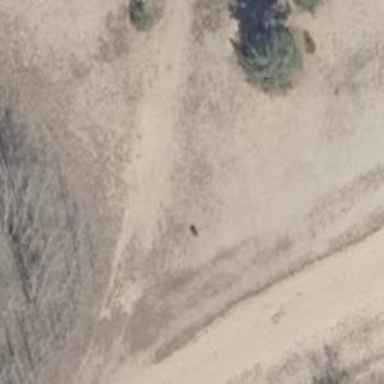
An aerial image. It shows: Sandy path.